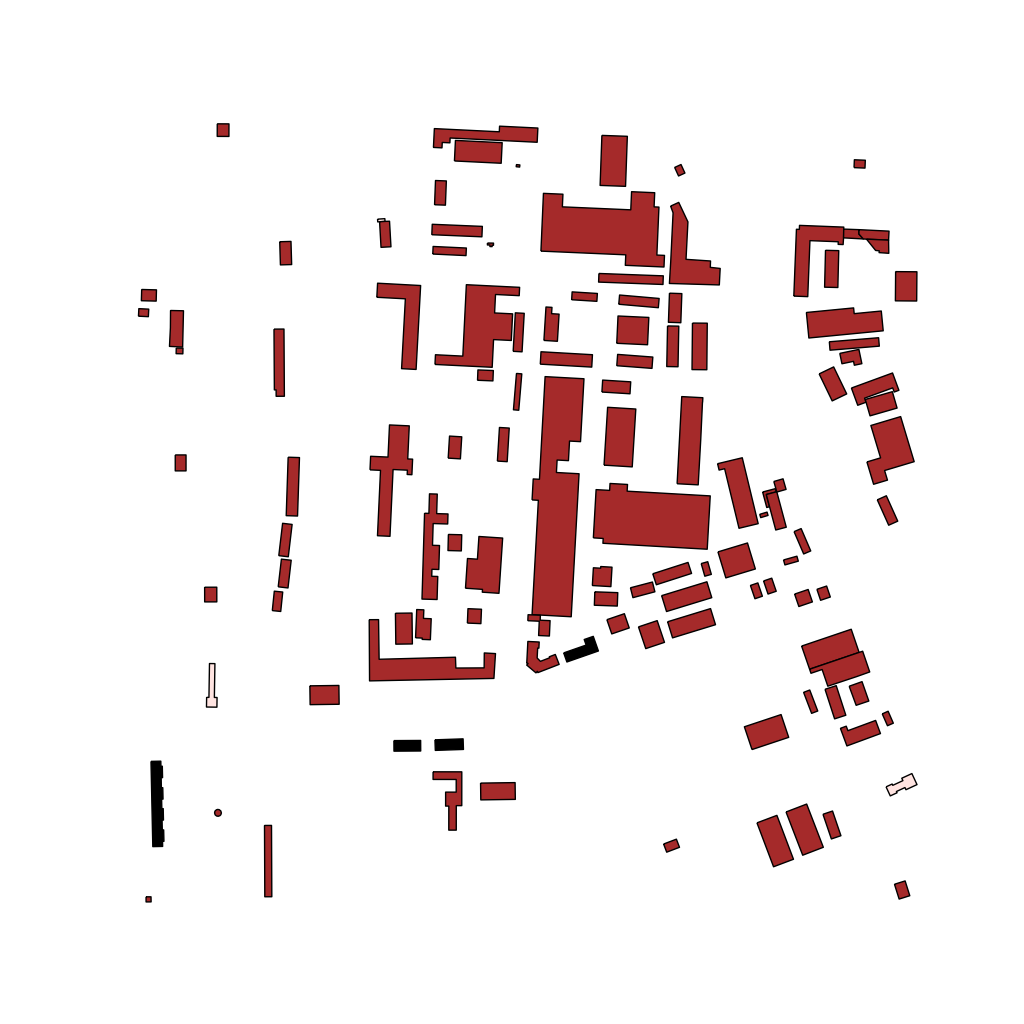
Tags: overhead vector_map, business, industrial, recreation, residential, special, soviet, high_rise, individual_rise, low_rise, medium_rise, density_1, Building, Facility, Gas, 1.0 km²